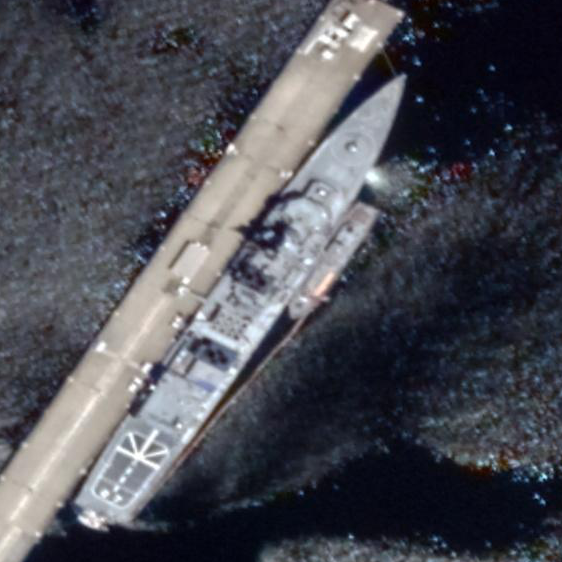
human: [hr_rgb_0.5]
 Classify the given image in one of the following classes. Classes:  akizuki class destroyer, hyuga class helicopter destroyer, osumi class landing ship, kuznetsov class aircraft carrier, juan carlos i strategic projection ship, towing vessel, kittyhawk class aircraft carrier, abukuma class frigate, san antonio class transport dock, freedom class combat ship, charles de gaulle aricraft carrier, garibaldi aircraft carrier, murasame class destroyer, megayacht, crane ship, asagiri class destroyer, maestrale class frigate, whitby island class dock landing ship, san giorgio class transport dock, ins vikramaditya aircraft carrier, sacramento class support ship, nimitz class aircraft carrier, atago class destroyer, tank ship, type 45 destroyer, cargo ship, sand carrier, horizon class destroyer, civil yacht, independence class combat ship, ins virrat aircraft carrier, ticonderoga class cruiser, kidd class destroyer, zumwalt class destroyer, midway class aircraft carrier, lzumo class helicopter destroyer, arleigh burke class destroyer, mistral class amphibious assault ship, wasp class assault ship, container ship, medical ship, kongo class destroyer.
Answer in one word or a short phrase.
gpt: Murasame class destroyer